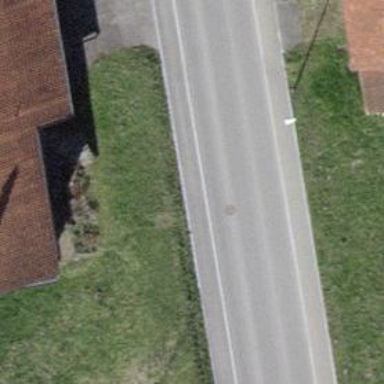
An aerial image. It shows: Tertiary road with asphalt surface and sidewalk on the left.